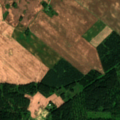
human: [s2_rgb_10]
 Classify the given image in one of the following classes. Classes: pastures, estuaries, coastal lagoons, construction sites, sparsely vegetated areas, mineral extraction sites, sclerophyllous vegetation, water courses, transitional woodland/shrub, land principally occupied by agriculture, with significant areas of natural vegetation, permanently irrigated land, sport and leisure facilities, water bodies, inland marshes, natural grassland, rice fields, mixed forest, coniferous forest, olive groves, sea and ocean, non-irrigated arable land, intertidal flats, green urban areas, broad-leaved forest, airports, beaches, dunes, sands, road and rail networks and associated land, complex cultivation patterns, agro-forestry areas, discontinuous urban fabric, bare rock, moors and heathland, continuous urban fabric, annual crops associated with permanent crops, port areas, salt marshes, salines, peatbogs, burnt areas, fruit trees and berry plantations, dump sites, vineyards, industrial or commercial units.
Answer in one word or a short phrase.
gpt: non-irrigated arable land, land principally occupied by agriculture, with significant areas of natural vegetation, coniferous forest, mixed forest